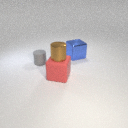
large blue metal cube behind large red rubber cube